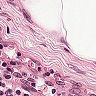
Metastatic tissue present: no